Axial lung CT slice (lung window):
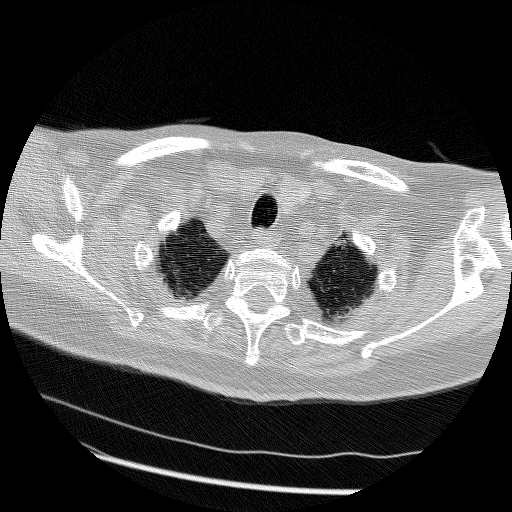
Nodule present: no